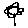
Label: flower